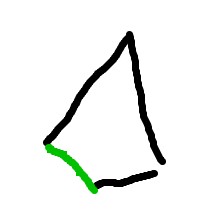
Shape: kite